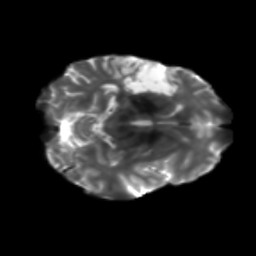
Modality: T2w
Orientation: axial
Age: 36
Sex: female
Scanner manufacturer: siemens
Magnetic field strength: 3 T
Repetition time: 5.25 s
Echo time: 0.08 s